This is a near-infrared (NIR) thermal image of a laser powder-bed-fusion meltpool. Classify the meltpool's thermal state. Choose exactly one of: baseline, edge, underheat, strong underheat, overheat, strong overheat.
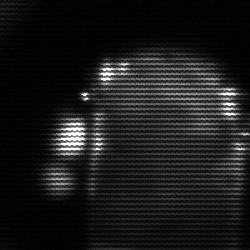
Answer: baseline